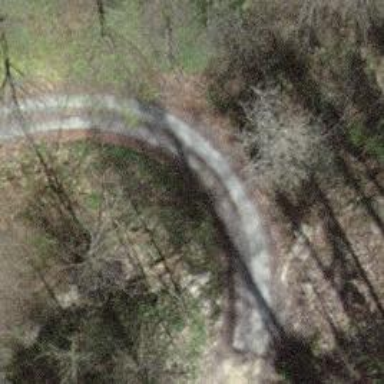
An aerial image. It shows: Culvert tunnel.